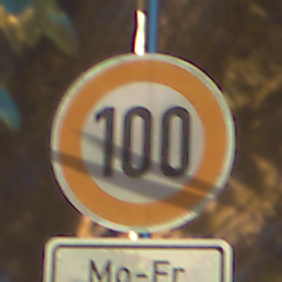
Verkehrszeichen: Geschwindigkeit100
Zusatzzeichen unten: ZeitangabenMitBeschraenkungAufWochentage2
Umgebung: Outdoor, Urban
Tageszeit: Night
Wetter: PartlyCloudy
Licht: Artificial
Jahreszeit: NotSpecified
Kontrast: HighContrast